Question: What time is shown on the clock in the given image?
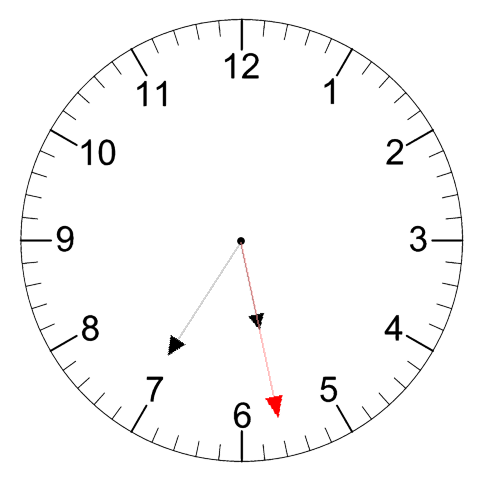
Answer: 05:35:28